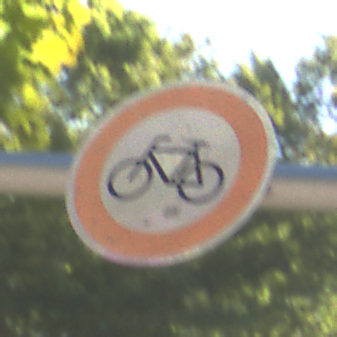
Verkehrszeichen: VerbotRadverkehr
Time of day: Midday
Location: Outdoor (RoadRail)
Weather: Clear
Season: NotSpecified
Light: Natural